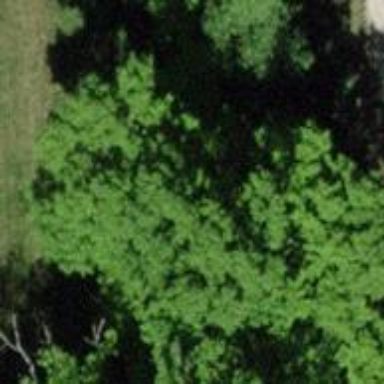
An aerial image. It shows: Broadleaved tree with lush leaves.